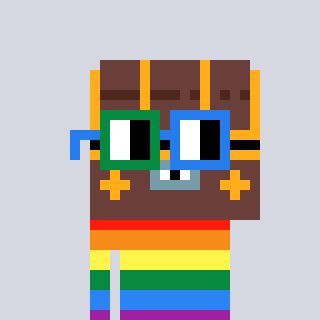
a pixel art character with square green and blue glasses, a treasure chest-shaped head and a bluegrey-colored body on a cool background